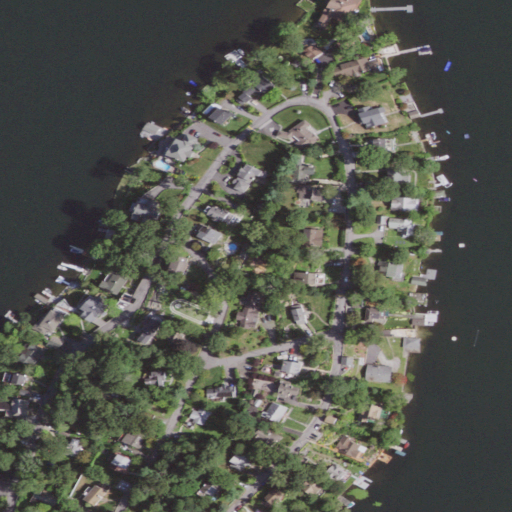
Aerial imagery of cape in New York named Mahopac Point containing open water, low intensity development, open development, medium intensity development, mixed forest, herbaceous wetlands, evergreen forest, high intensity development, and deciduous forest